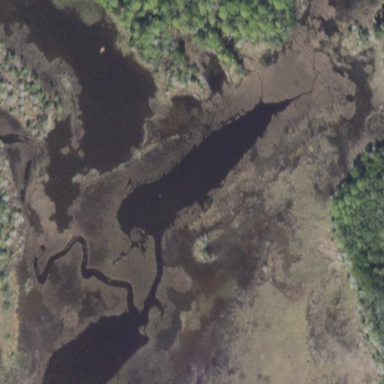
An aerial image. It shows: Saltmarsh wetland area.